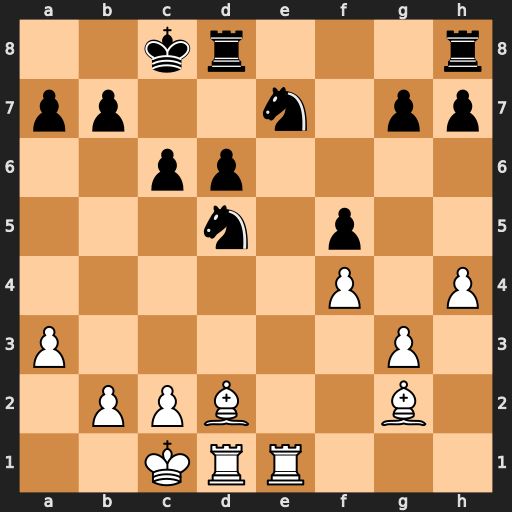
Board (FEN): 2kr3r/pp2n1pp/2pp4/3n1p2/5P1P/P5P1/1PPB2B1/2KRR3
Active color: w
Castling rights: -
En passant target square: -
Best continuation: c4 Rhe8 cxd5